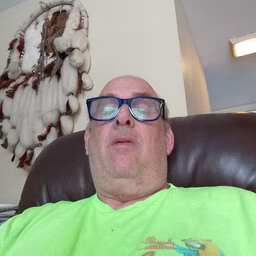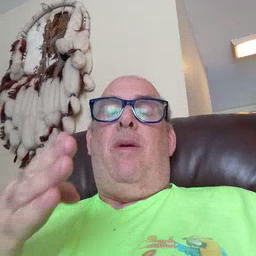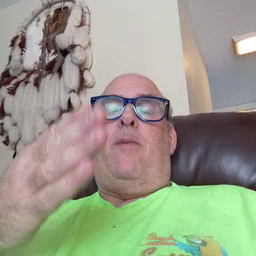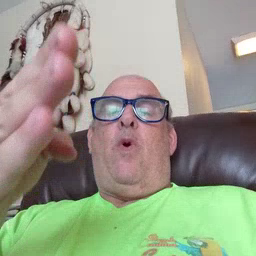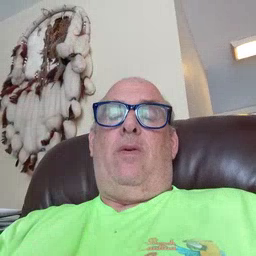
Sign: boat